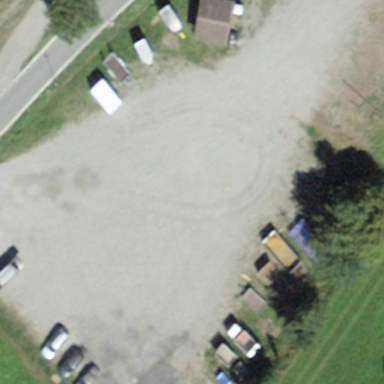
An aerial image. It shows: Parking area with surface.